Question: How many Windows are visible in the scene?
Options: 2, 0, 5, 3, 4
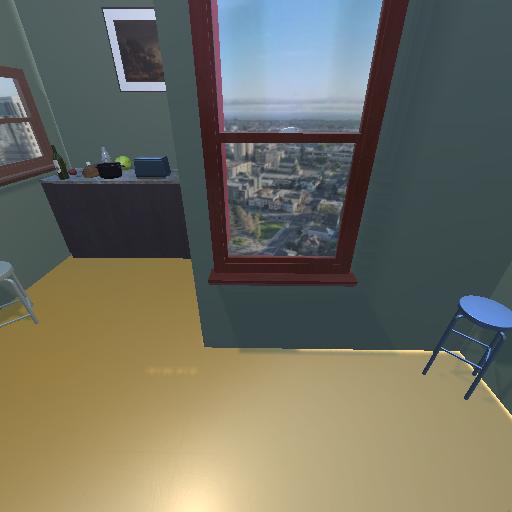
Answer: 2